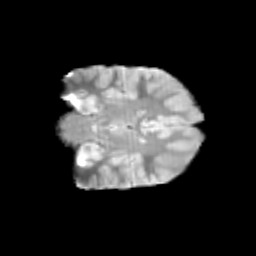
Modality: T2w
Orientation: coronal
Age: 9
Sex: female
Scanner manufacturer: siemens
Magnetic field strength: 3 T
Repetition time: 3.8 s
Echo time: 0.07 s